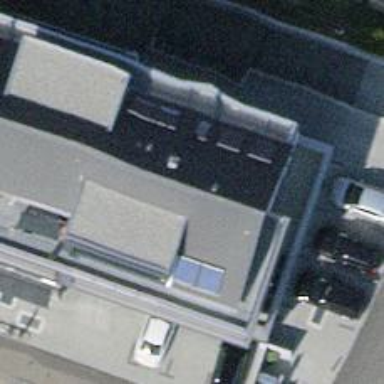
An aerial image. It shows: Restaurant.